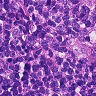
Metastatic tissue present: no